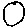
Label: circle